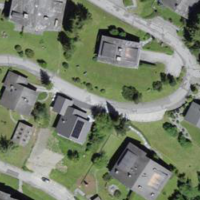
EUNIS habitat code: 55
Species observed at this site:
Primula veris